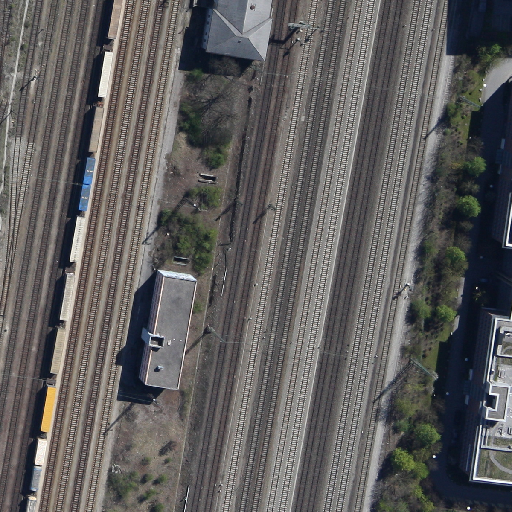
Referring expression: paved road